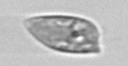
Label: Prorocentrum_dentatum